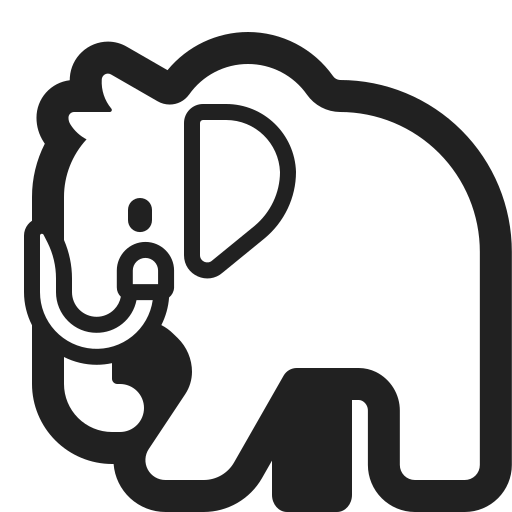
mammoth high contrast